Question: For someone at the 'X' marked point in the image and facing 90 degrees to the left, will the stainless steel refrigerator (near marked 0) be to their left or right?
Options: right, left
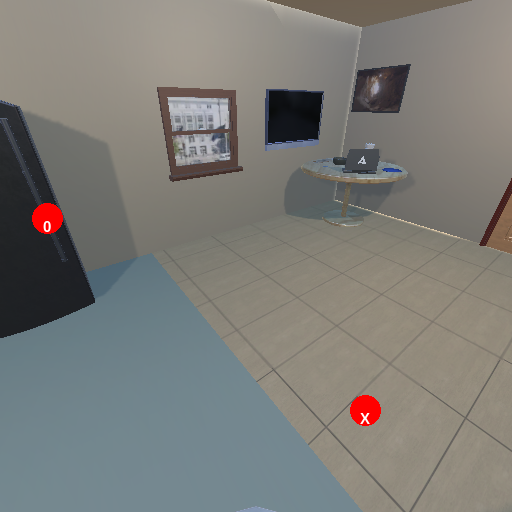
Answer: right